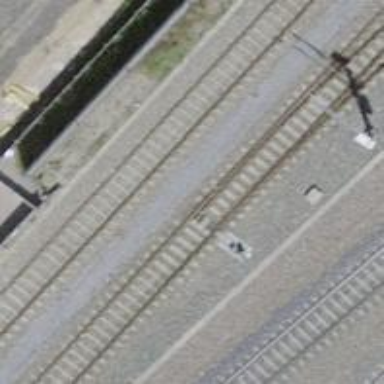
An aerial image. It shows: Railway switch.